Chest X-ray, PA view. Patient: 23 years old, sex M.
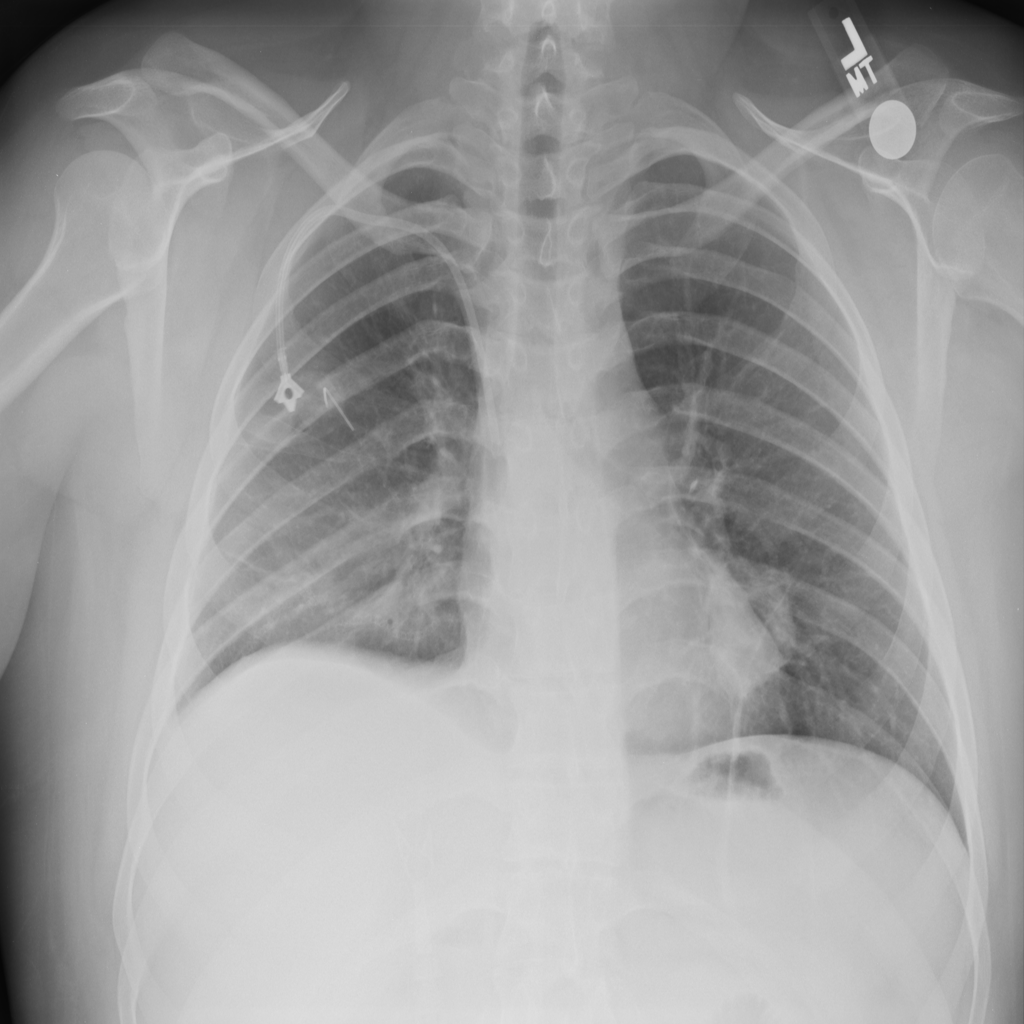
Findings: No Finding